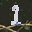
Label: 1